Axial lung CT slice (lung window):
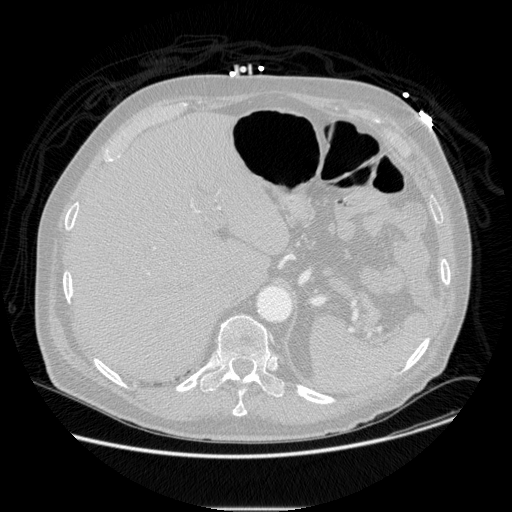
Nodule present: no